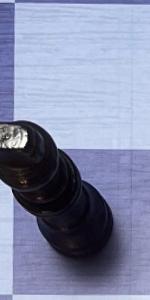
Label: King_Black